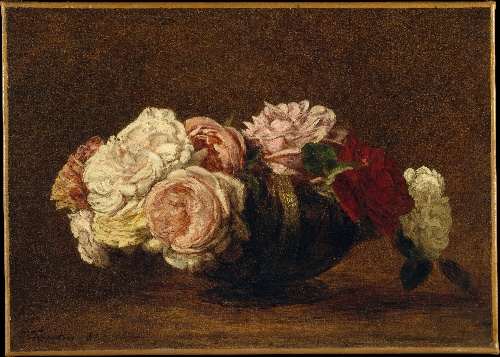
Title: Roses in a Bowl
Artist: Henri Fantin-Latour
Artist bio: French, Grenoble 1836–1904 Buré
Date: 1883
Object type: Painting
Classification: Paintings
Medium: Oil on canvas
Dimensions: 11 3/4 x 16 3/8 in. (29.8 x 41.6 cm)
Department: European Paintings
Credit line: The Walter H. and Leonore Annenberg Collection, Bequest of Walter H. Annenberg, 2002
Accession year: 2003
Repository: Metropolitan Museum of Art, New York, NY
Tags: Roses|Still Life